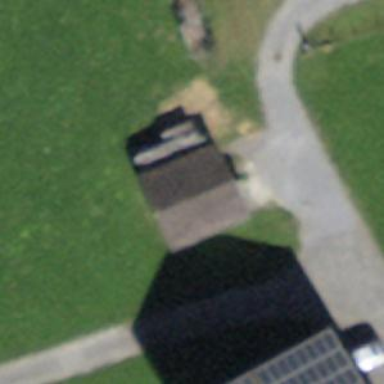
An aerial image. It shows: Garage building.